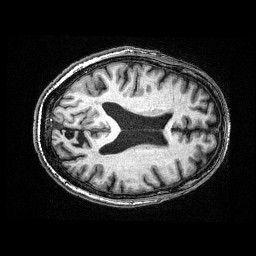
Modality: T1w
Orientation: axial
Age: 64
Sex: male
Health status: ill
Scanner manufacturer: siemens
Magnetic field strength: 3 T
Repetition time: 0.0025 s
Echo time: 0.00336 s